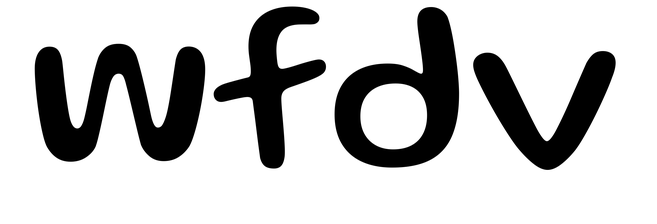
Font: Gluten_Regular